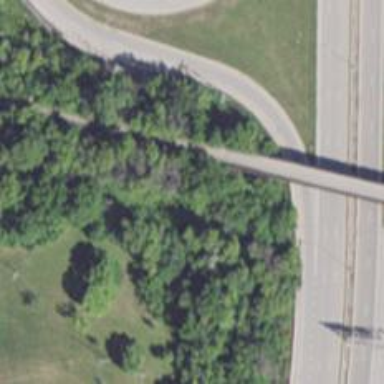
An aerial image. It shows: Asphalt path on abandoned railway bridge with cantilever design.